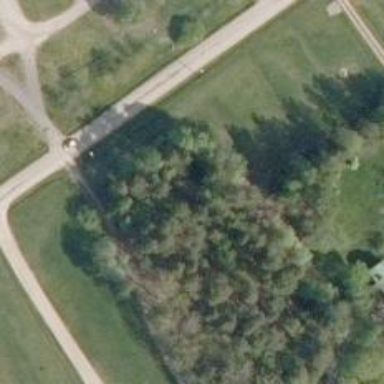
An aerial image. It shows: Disc golf tee.